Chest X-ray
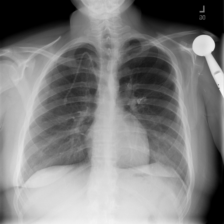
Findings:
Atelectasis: negative
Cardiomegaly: negative
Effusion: negative
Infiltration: negative
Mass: negative
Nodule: negative
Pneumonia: negative
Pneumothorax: negative
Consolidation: negative
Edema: negative
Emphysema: negative
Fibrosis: negative
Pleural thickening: negative
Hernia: negative